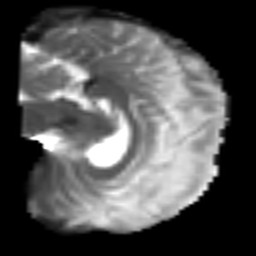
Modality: T2w
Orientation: sagittal
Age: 46
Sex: male
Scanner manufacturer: siemens
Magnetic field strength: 3 T
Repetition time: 4.999 s
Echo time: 0.07946 s